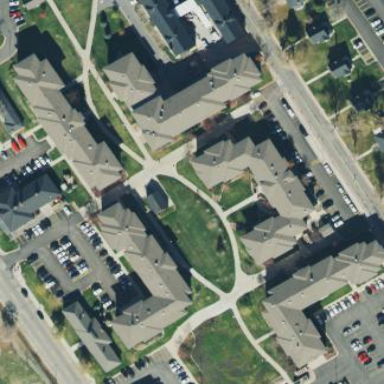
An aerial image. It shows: Dormitory building.